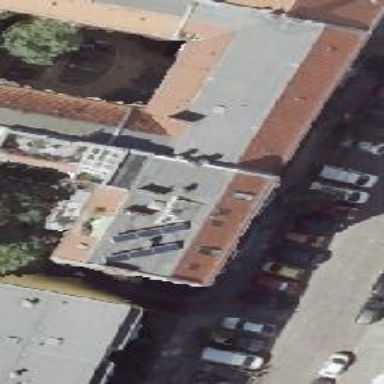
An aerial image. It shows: Apartment building with double saltbox roof shape.